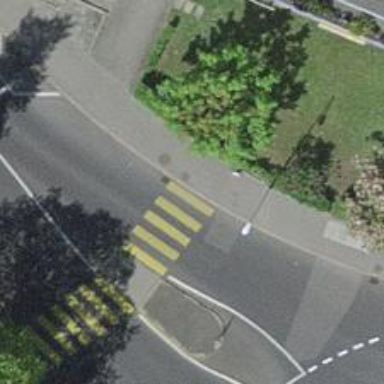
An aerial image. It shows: Kerb serving as barrier.